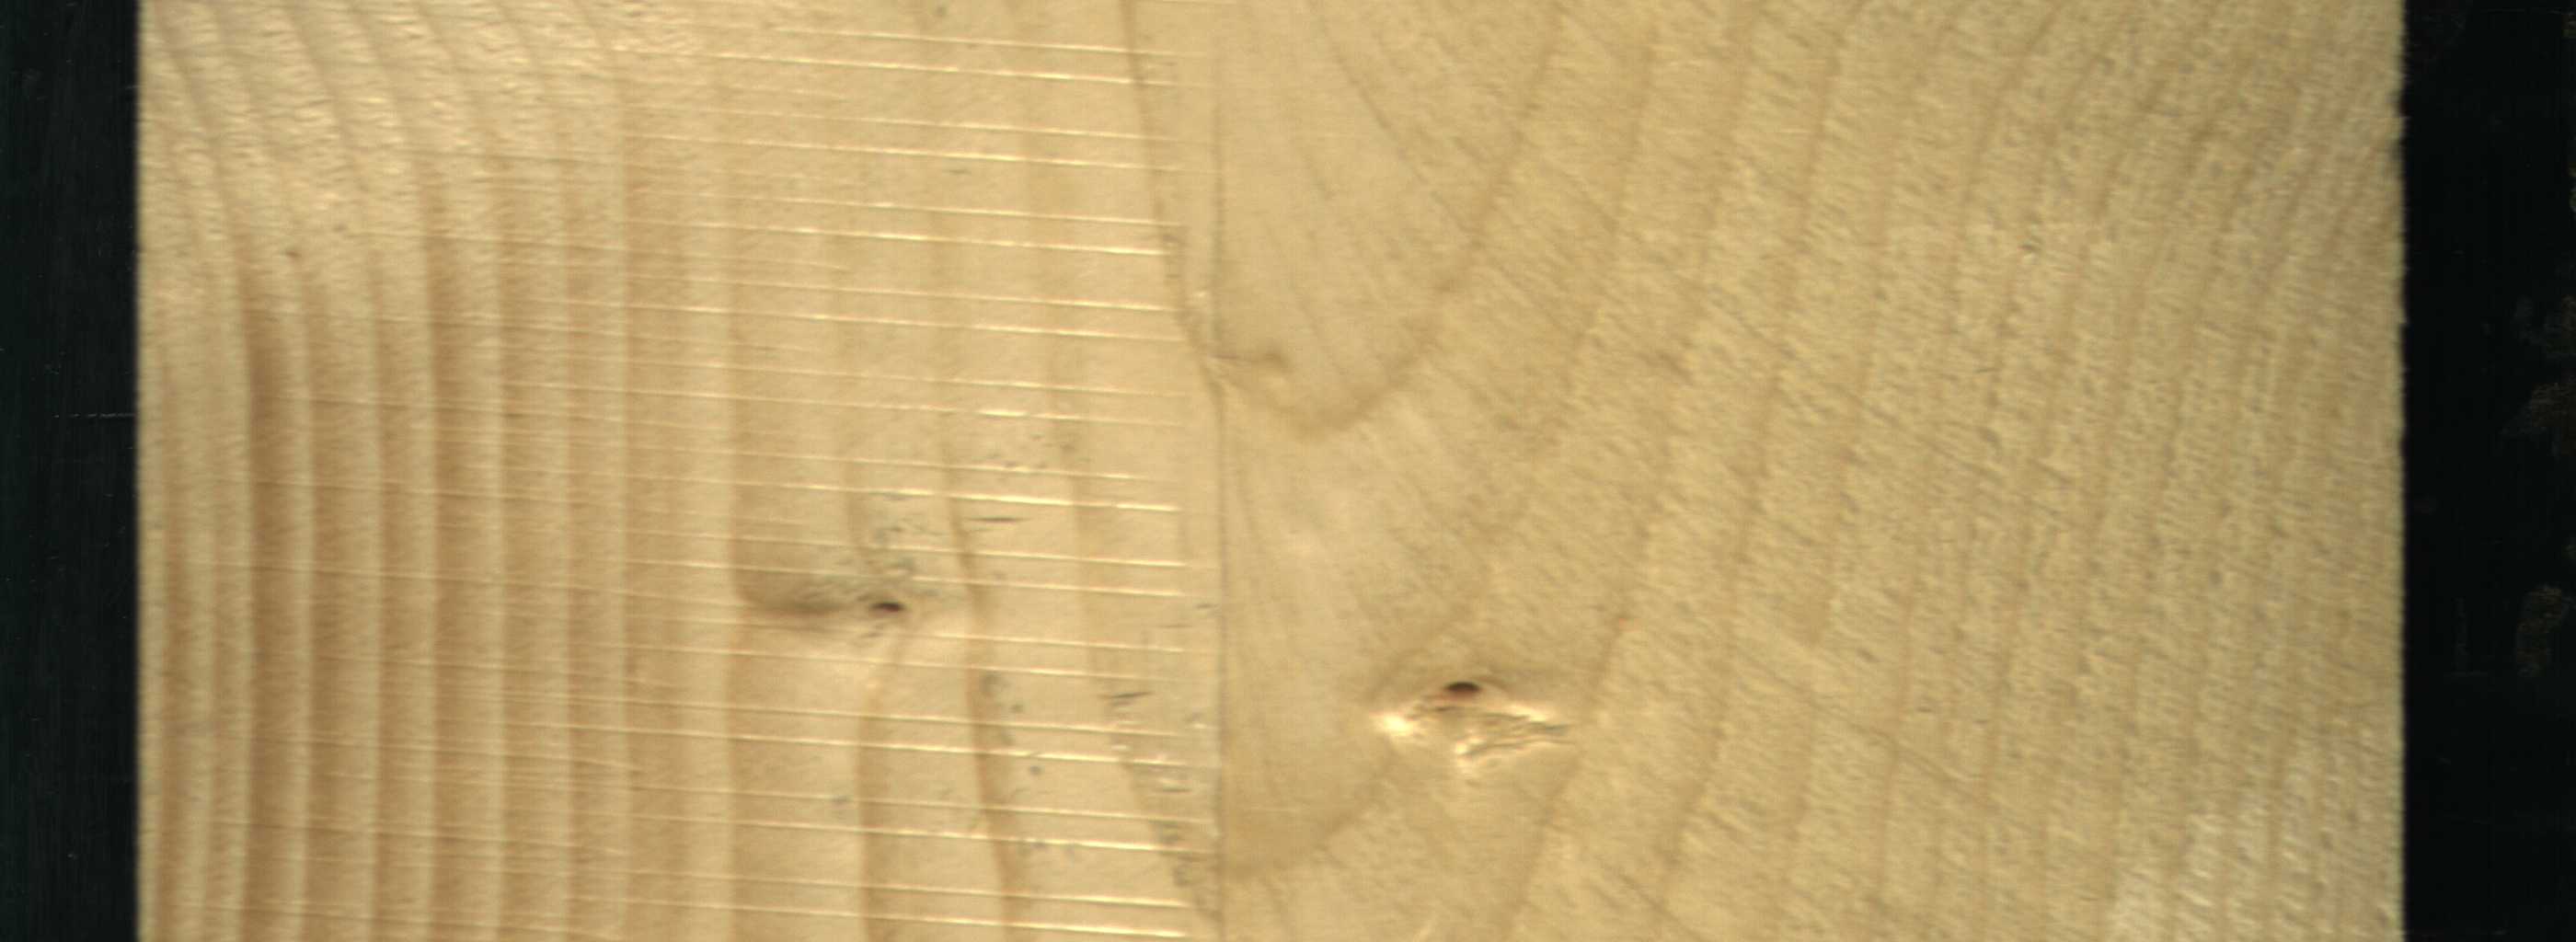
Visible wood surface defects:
Live_Knot
Live_Knot